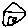
Label: house